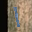
Label: 1